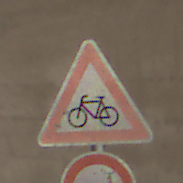
Verkehrszeichen: RadverkehrRechts
Zusatzzeichen unten: VerbotUeberholenEinspurigeFahrzeuge
Umgebung: Roofed, Tunnel
Tageszeit: Midday
Wetter: NotSpecified
Licht: Natural
Jahreszeit: NotSpecified
Kontrast: MediumContrast